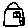
Label: house